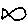
Label: fish